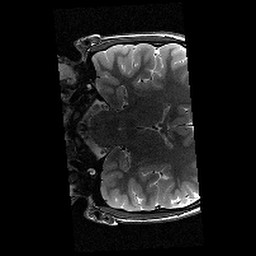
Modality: T2w
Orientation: coronal
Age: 11
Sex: female
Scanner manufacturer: siemens
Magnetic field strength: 3 T
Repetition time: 9.23 s
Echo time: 0.067 s